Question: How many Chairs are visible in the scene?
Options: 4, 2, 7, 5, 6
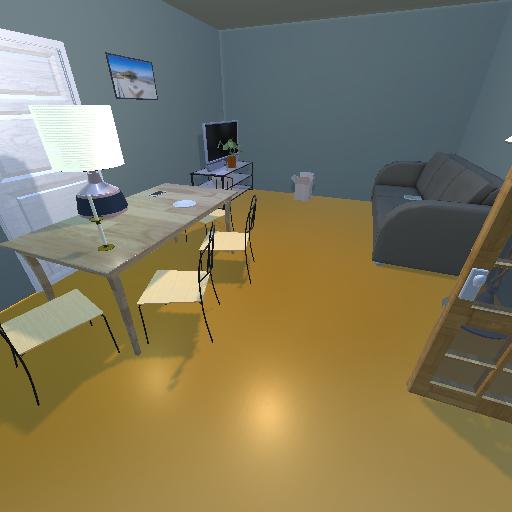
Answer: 4